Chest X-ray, PA view. Patient: 35 years old, sex M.
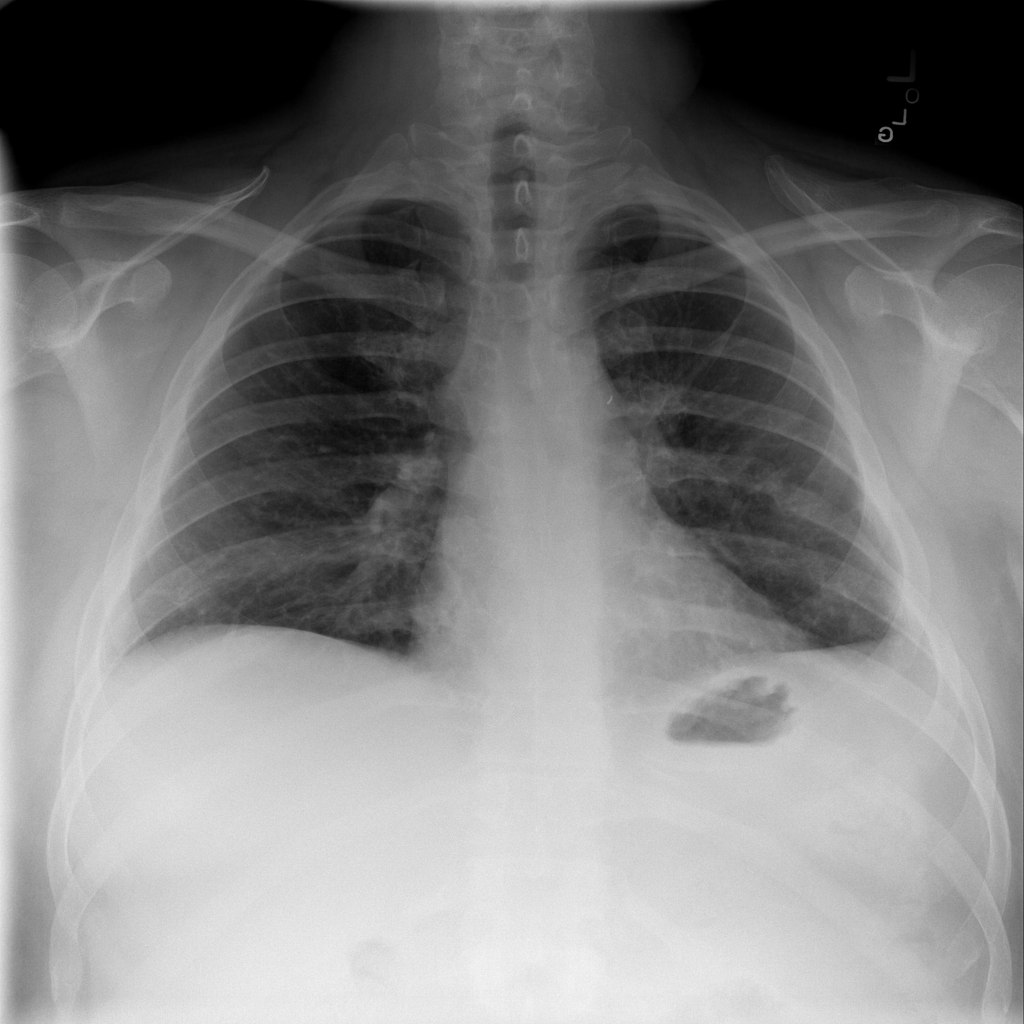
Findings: No Finding